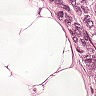
Metastatic tissue present: yes